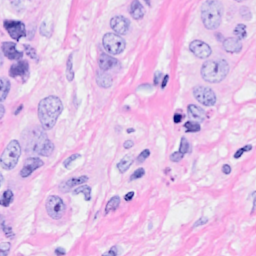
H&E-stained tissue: Breast